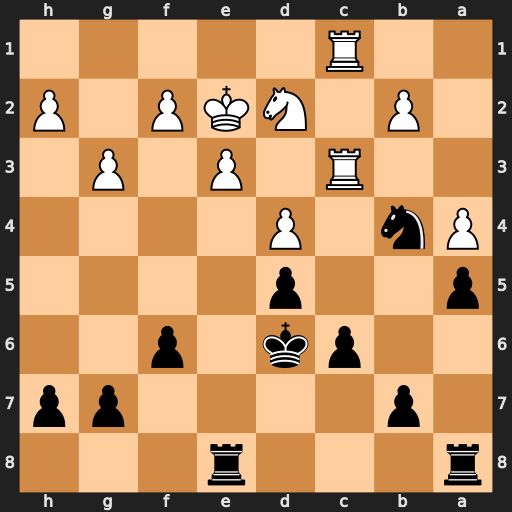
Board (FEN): r3r3/1p4pp/2pk1p2/p2p4/Pn1P4/2R1P1P1/1P1NKP1P/2R5
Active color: b
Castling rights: -
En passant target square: -
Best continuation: Na2 Ra1 Nxc3+